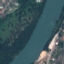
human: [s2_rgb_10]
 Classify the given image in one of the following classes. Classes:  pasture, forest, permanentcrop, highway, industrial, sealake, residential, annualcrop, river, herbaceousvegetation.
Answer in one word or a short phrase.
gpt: River